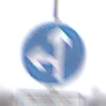
Verkehrszeichen: VorgeschriebeneFahrtrichtungGeradeausOderLinks
Zusatzzeichen unten: BesondereFahrzeugeUndTransportgueter9
Umgebung: Outdoor, RoadRail
Tageszeit: Midday
Wetter: Overcast
Licht: Natural
Jahreszeit: NotSpecified
Kontrast: LowContrast